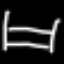
Label: bed